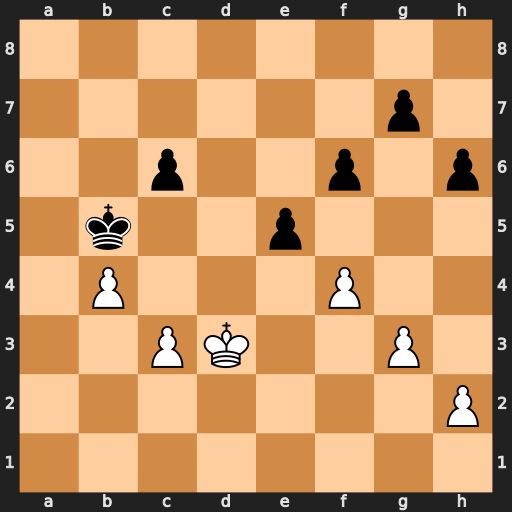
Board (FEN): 8/6p1/2p2p1p/1k2p3/1P3P2/2PK2P1/7P/8
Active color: w
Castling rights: -
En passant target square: -
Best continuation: fxe5 fxe5 Ke4 h5 Kxe5